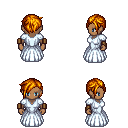
a pixel art fantasy rpg character, female body template, human, dark skin, underdress, red pants, dark blonde pixie cut hairstyle, leather bracers, four views (front, back, left, right), 2x2 character sprite sheet, small pixel art, hard edges, no anti-aliasing